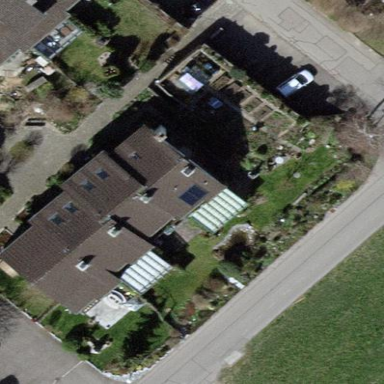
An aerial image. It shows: Terrace-style building with gabled roof.